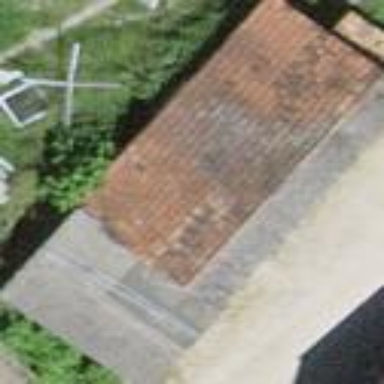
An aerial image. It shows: Shed building.